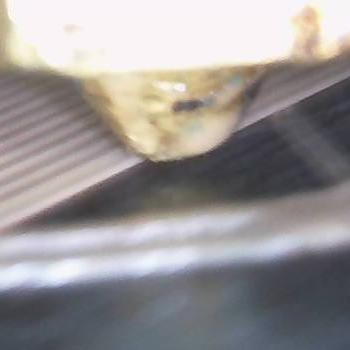
Flow rate: 48%